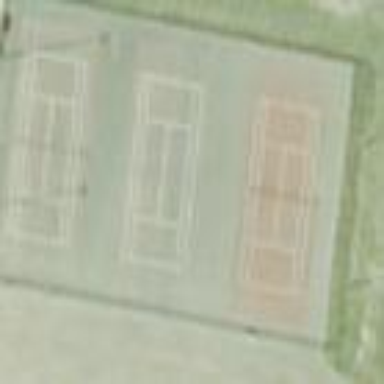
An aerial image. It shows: Tennis court on pitch designated for leisure land.